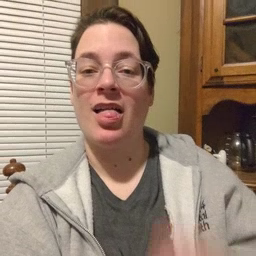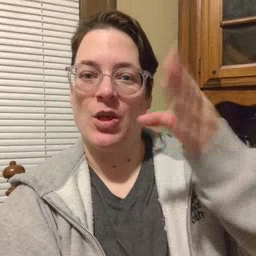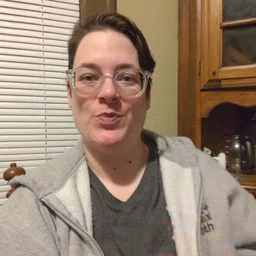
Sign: hello